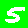
Digit: 5